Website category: sports
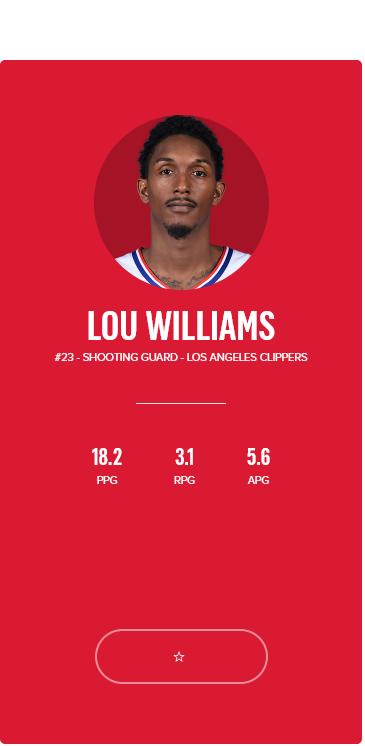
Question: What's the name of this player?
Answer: LOU WILLIAMS

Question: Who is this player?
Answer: LOU WILLIAMS

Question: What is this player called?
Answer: LOU WILLIAMS

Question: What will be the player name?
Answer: LOU WILLIAMS

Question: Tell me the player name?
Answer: LOU WILLIAMS

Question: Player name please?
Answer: LOU WILLIAMS

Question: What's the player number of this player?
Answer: #23

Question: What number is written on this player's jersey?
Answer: #23

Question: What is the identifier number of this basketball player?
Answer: #23

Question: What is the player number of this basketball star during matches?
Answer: #23

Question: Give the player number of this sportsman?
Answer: #23

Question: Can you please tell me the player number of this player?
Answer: #23

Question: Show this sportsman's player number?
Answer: #23

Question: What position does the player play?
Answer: SHOOTING GUARD

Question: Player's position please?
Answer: SHOOTING GUARD

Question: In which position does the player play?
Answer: SHOOTING GUARD

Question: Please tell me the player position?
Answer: SHOOTING GUARD

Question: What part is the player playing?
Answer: SHOOTING GUARD

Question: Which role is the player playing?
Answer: SHOOTING GUARD

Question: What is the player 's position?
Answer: SHOOTING GUARD

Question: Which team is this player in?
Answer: LOS ANGELES CLIPPERS

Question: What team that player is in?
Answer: LOS ANGELES CLIPPERS

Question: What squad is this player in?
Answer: LOS ANGELES CLIPPERS

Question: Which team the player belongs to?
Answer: LOS ANGELES CLIPPERS

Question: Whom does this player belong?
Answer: LOS ANGELES CLIPPERS

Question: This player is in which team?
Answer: LOS ANGELES CLIPPERS

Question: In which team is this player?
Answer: LOS ANGELES CLIPPERS

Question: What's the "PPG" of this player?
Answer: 18.2

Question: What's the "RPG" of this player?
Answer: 3.1

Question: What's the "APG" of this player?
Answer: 5.6

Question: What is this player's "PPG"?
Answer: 18.2

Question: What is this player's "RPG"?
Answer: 3.1

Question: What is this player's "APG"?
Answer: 5.6

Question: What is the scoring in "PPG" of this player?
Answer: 18.2

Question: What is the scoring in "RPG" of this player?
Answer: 3.1

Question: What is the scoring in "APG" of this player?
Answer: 5.6

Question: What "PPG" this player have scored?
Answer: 18.2

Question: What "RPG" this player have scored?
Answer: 3.1

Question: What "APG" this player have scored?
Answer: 5.6

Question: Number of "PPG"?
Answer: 18.2

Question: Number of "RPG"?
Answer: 3.1

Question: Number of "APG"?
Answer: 5.6

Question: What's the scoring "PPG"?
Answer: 18.2

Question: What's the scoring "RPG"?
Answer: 3.1

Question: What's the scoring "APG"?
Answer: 5.6